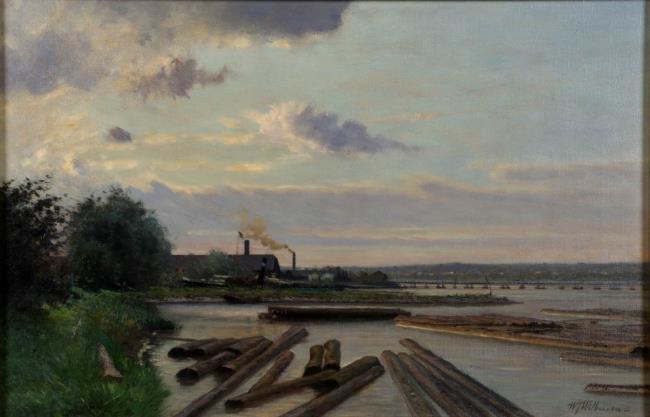
Title: The harbour of the lumberyard G.T. Coers on the river Rhine in Arnhem
Artist: Willem Jan Willemsen
Earliest date: 1890
Latest date: 1914
Genre: painting
Iconography: Pomander
Keywords: river landscape, harbor, trade, wood, bridge, hill, steamship, brickwork, chimney, smoke (material)